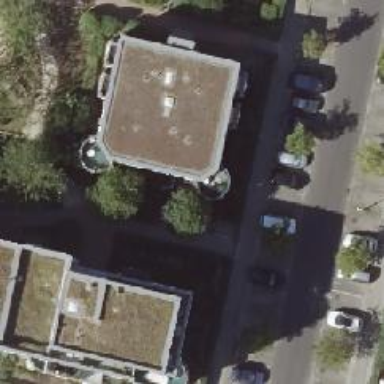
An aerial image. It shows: Apartment building with flat roof.